Field crop: maize
Growth stage: 1
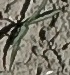
Species: sorghum